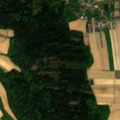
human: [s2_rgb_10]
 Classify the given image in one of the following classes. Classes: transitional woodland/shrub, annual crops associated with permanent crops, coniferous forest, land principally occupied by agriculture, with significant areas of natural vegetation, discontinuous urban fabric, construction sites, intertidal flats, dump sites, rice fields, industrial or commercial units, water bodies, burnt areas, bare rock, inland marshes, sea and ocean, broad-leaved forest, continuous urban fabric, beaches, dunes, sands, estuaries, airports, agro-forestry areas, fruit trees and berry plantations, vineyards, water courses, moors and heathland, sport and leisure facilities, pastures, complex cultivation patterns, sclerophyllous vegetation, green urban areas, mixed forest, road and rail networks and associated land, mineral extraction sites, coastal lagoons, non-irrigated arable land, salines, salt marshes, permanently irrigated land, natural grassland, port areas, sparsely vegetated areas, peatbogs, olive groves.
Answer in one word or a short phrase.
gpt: discontinuous urban fabric, non-irrigated arable land, complex cultivation patterns, mixed forest